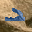
Label: 2